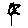
Label: flower